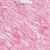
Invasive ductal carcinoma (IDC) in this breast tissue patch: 0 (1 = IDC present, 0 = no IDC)